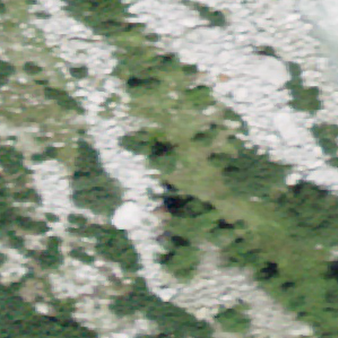
Label: other